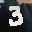
Label: 3